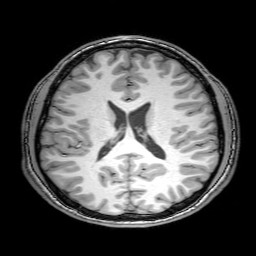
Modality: T1w
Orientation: coronal
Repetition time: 0.00828 s
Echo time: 0.00388 s